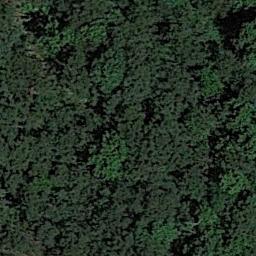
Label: forest